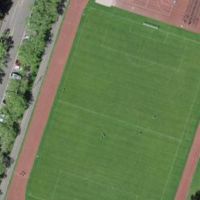
EUNIS habitat code: 53
Species observed at this site:
Medicago sativa